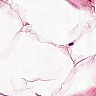
Metastatic tissue present: no